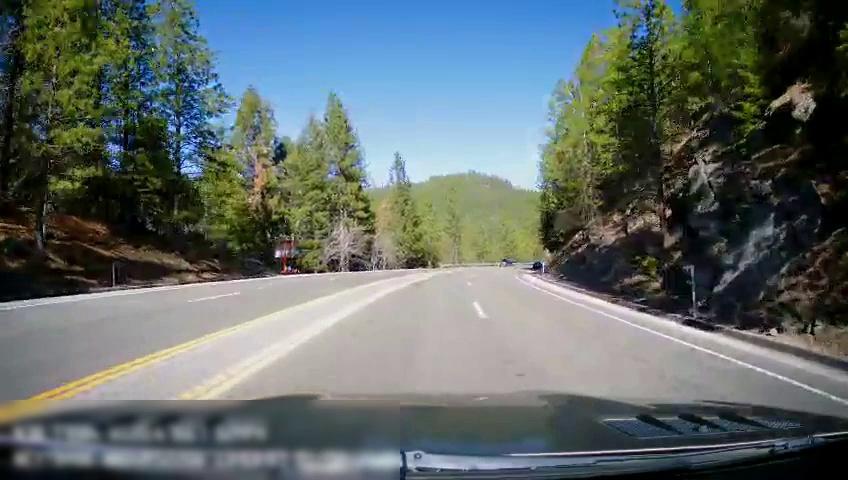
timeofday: Day
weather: Sunny
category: Drivable Space
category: Vehicles | SUV
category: Lanes | Opposite Lane
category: Lanes | Alternate Lane
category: Lanes | Current Lane
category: Lanes | Opposite Lane
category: Lanes | Current Lane
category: Lanes | Alternate Lane
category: Lanes | Opposite Lane
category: Lanes | Opposite Lane